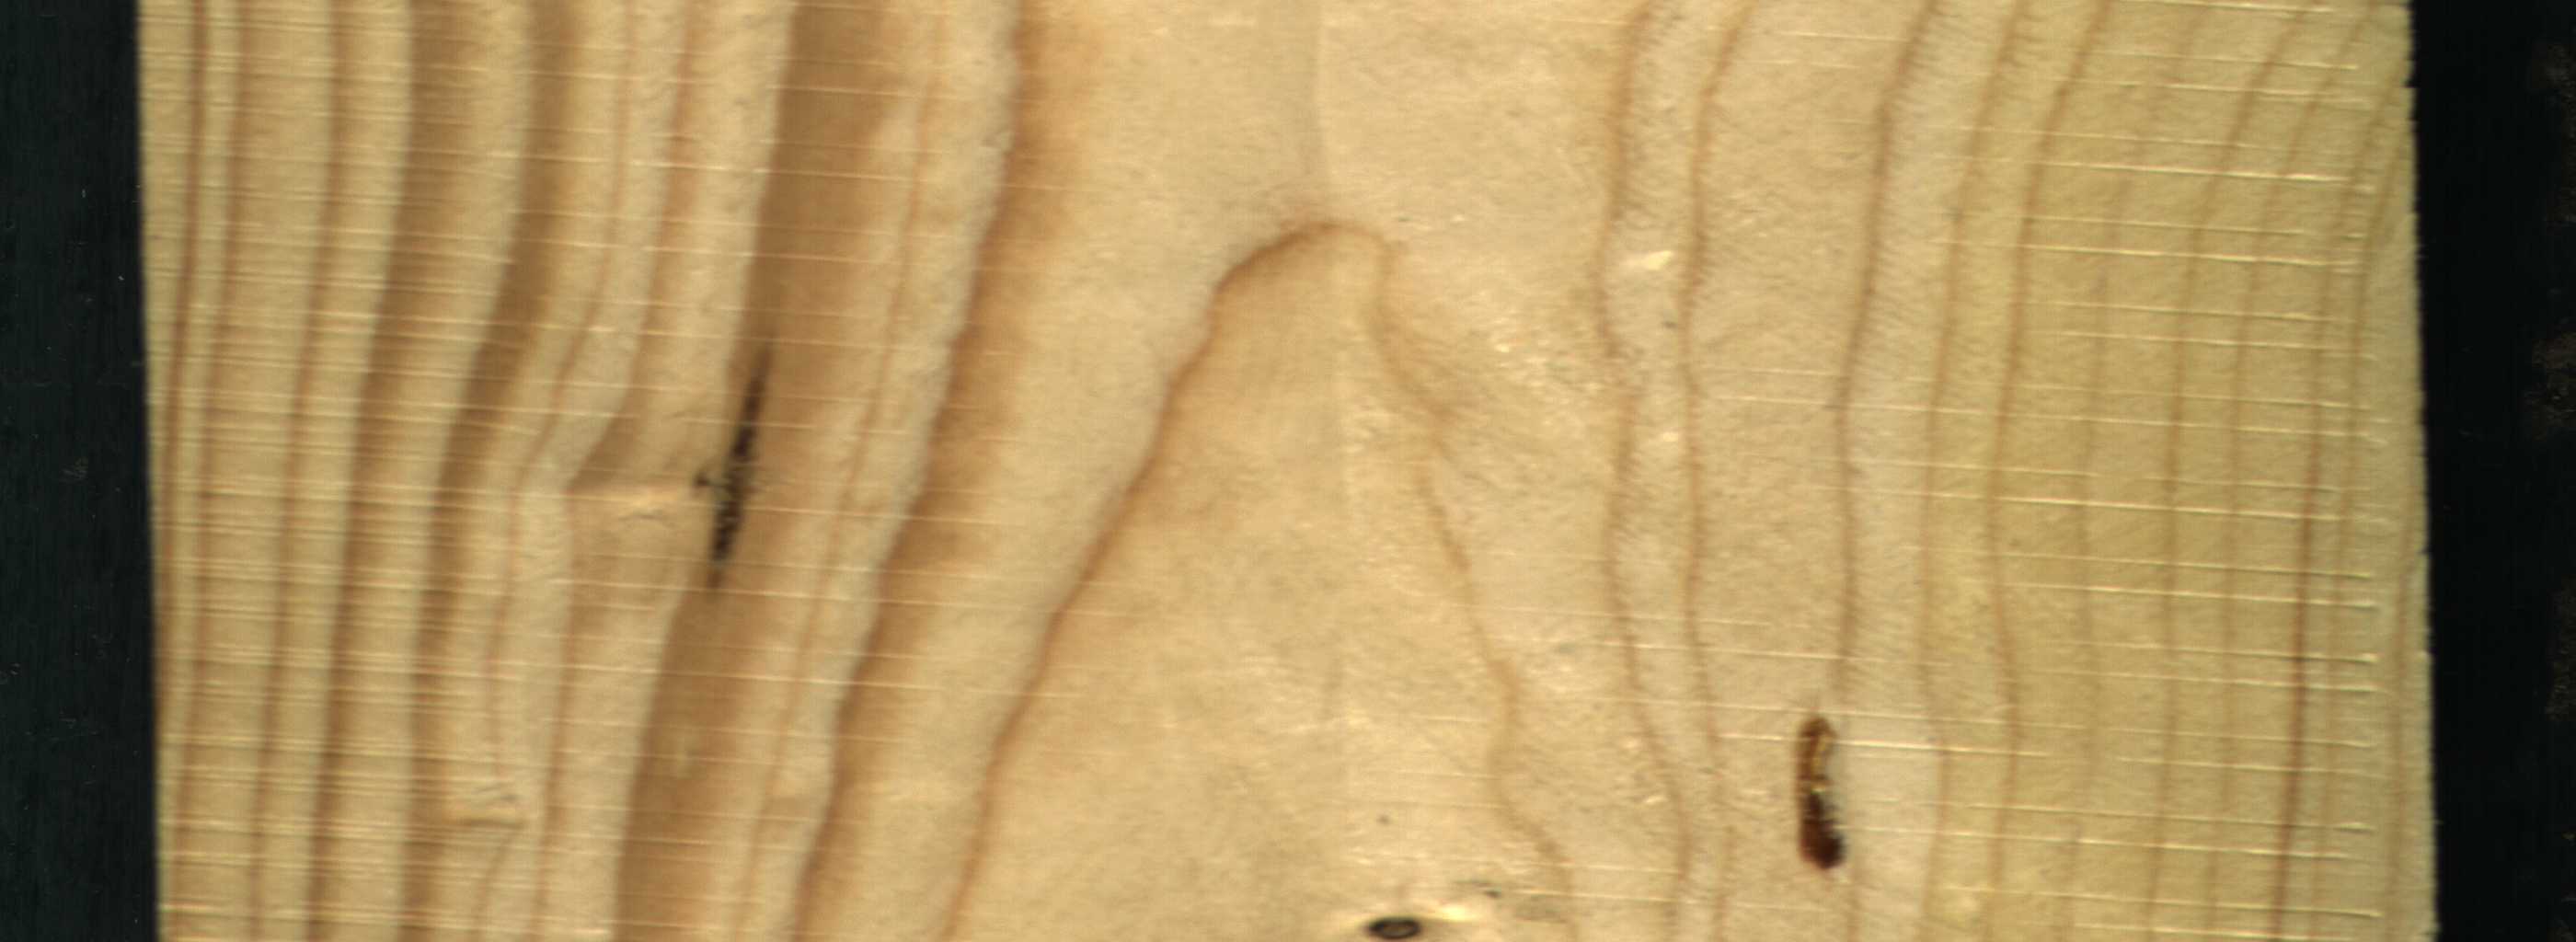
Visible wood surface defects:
resin
resin
Dead_Knot